Field crop: maize
Growth stage: 2
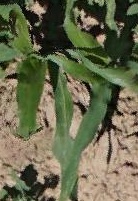
Species: maize